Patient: sex M, age 57
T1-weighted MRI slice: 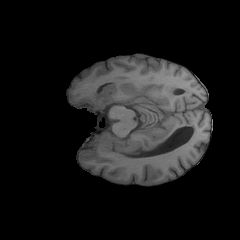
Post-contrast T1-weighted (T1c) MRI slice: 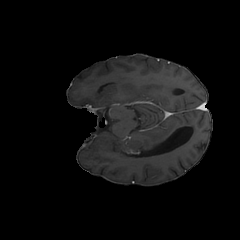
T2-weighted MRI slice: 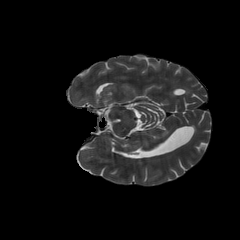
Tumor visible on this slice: no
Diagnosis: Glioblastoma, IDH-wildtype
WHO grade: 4